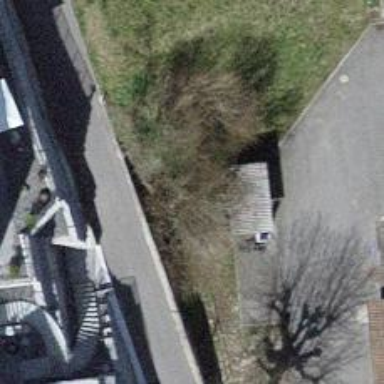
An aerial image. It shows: Bicycle parking area.